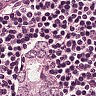
Metastatic tissue present: yes